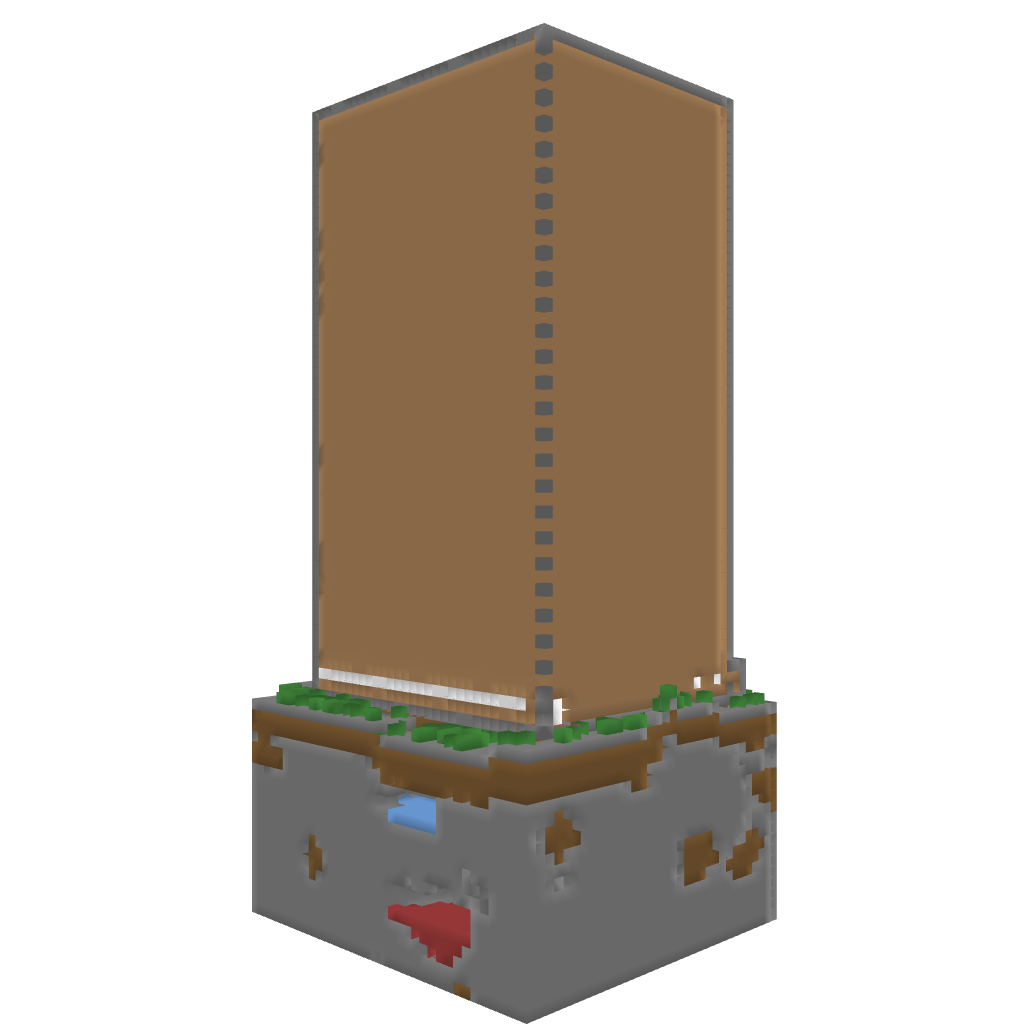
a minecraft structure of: A very big house with trap! bad low quality